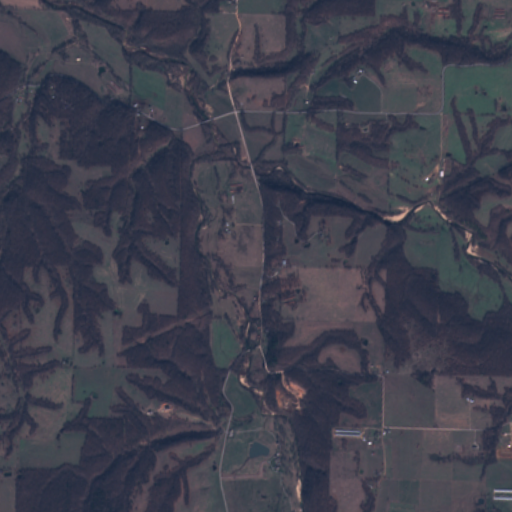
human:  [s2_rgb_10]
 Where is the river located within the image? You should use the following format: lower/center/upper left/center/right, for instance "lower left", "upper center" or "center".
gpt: The river is located in the upper of the image.
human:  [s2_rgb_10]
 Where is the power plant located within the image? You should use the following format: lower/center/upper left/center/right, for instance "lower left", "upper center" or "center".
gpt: There is no power plant in the image.